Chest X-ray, PA view. Patient: 31 years old, sex M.
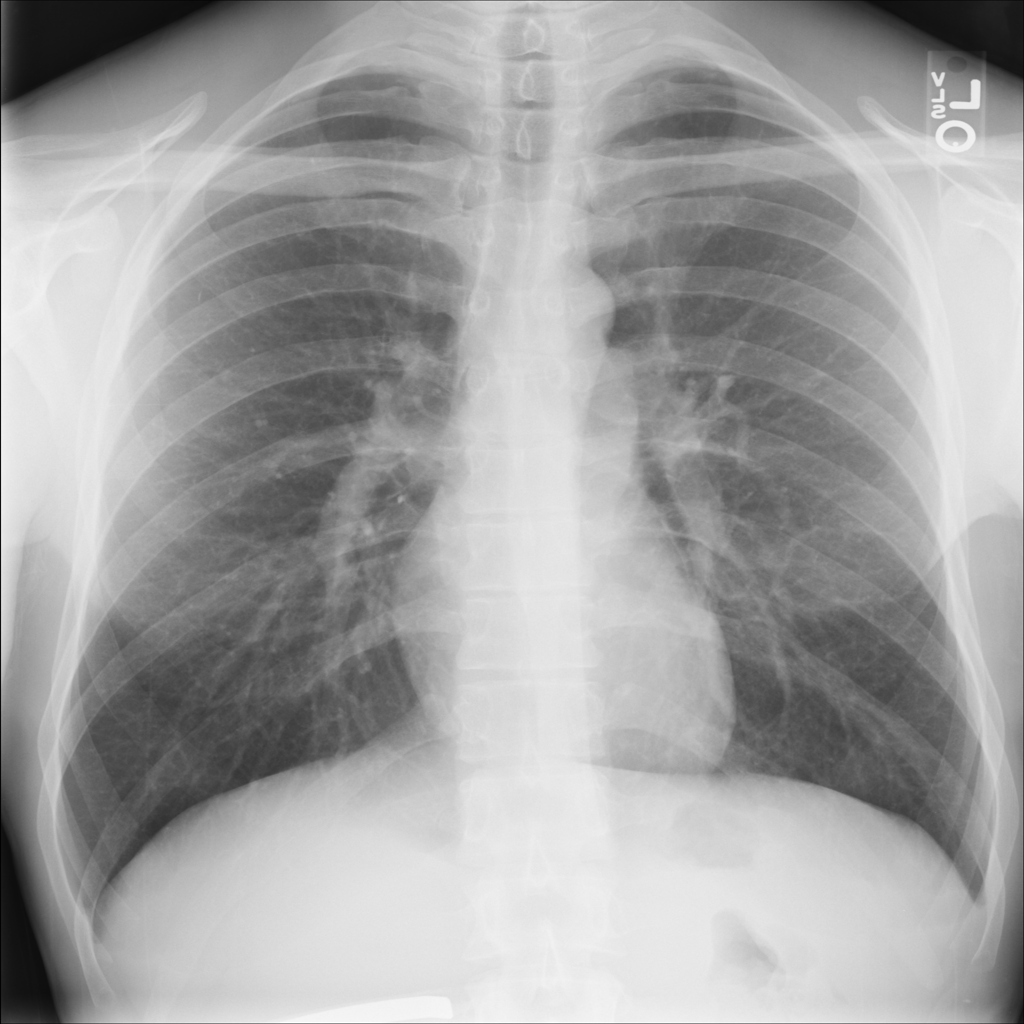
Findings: No Finding